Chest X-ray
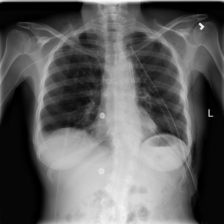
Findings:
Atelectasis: negative
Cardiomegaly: negative
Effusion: negative
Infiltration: negative
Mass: negative
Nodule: negative
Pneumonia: negative
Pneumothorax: positive
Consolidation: negative
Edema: negative
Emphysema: positive
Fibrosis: negative
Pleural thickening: negative
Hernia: negative